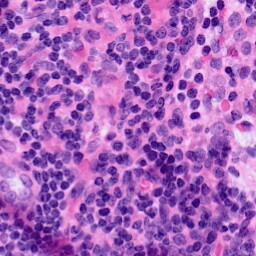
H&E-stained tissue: LymphNode